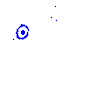
Particle: pion